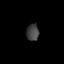
Tissue: prostate
Cell type: Myeloid cells
Senescence score: 0.7966
Nuclear area (px): 204
Mean DAPI intensity: 65.113